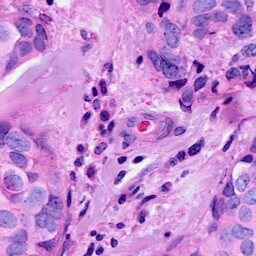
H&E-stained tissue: Breast